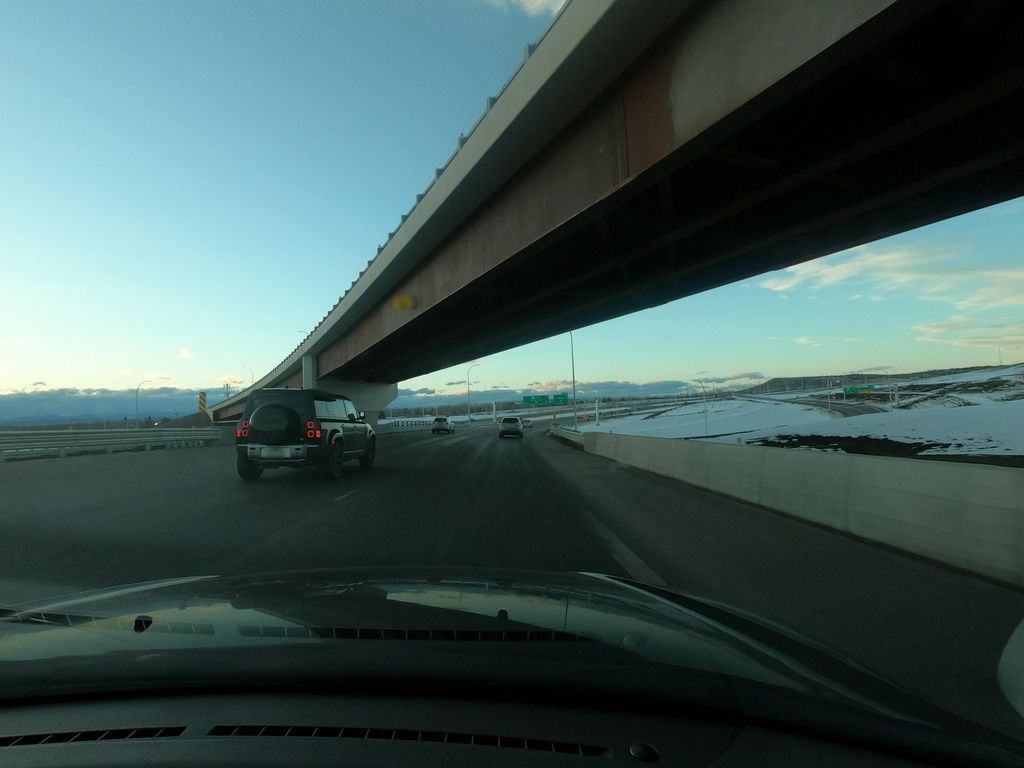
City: calgary